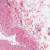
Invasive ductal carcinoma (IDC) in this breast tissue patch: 0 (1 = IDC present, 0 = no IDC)